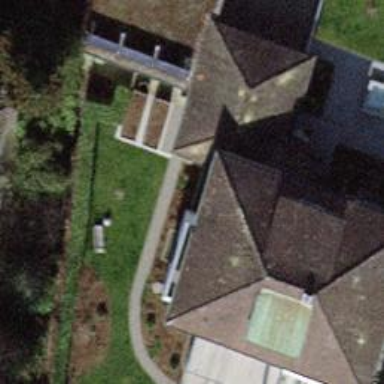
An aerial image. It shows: Detached building.